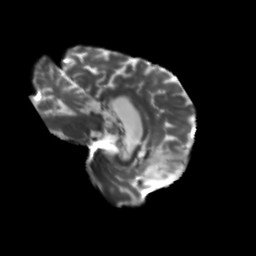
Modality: T2w
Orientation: sagittal
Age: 66
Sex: female
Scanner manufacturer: siemens
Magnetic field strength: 3 T
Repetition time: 5.25 s
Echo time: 0.08 s